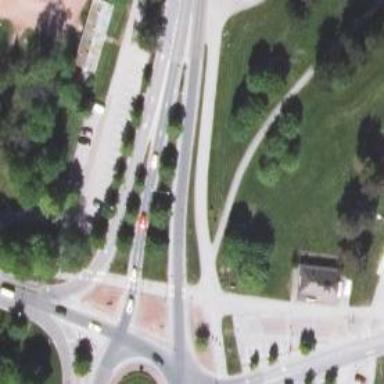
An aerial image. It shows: Cycleway.